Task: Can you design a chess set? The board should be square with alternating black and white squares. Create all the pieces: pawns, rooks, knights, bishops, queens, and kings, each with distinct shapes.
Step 1550:
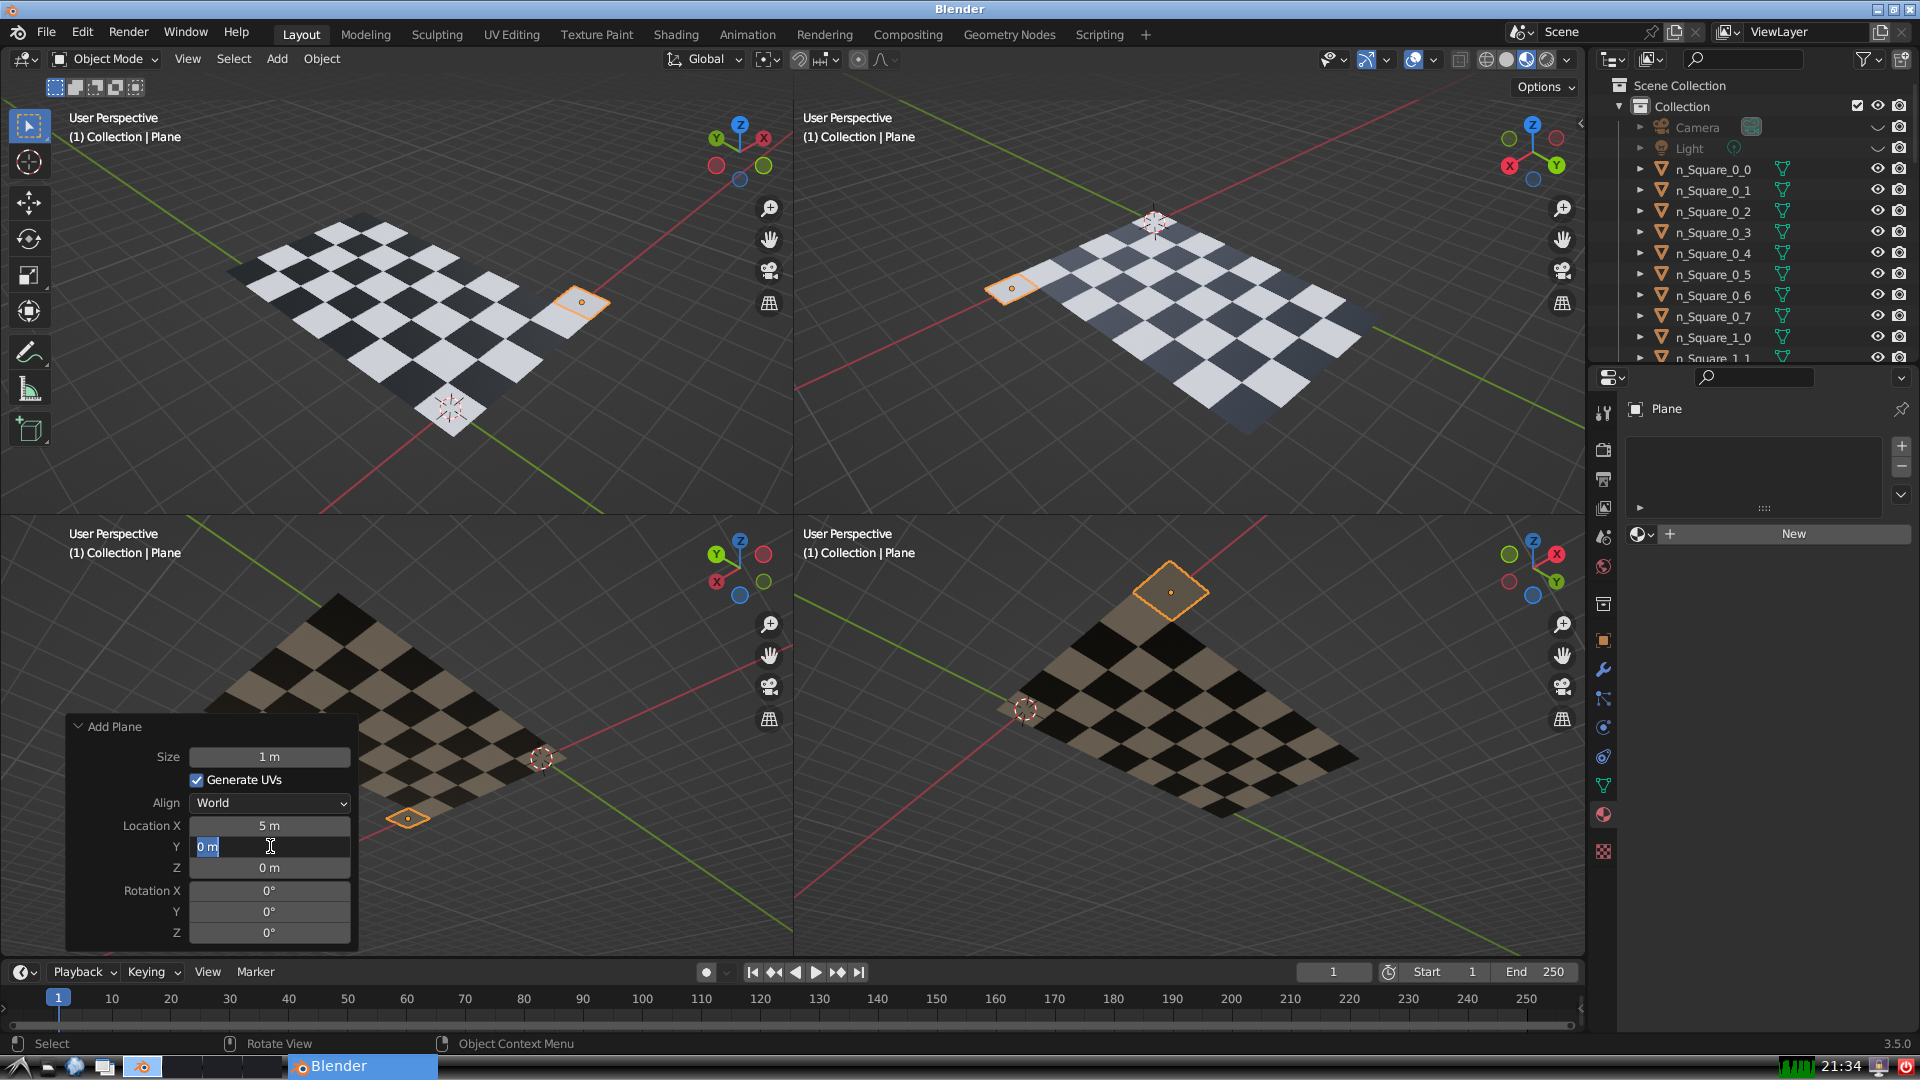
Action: input_text: 0.0